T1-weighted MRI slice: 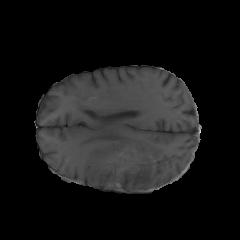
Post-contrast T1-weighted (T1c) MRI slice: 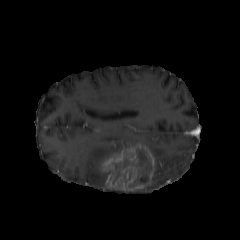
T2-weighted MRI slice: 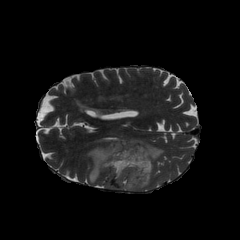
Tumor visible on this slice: yes